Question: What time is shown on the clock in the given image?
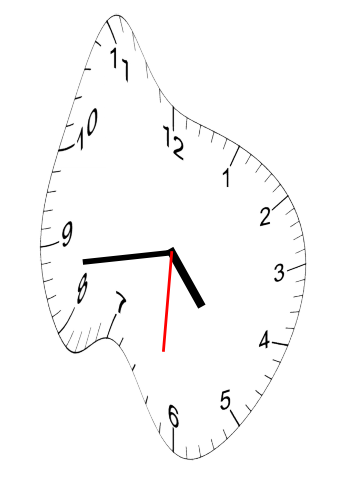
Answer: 04:43:31